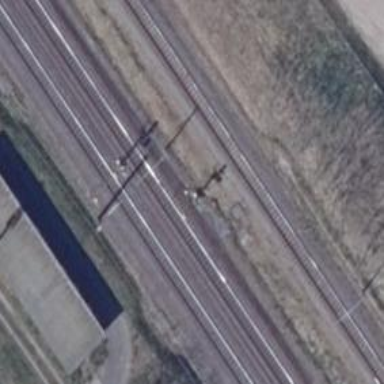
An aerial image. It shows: Railway signal.